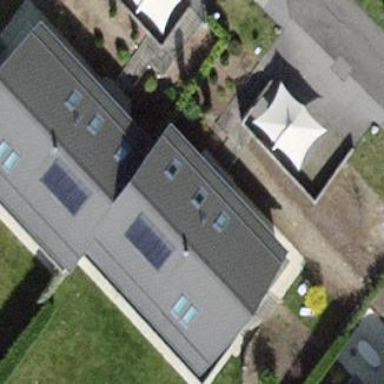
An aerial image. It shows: Semi-detached house.